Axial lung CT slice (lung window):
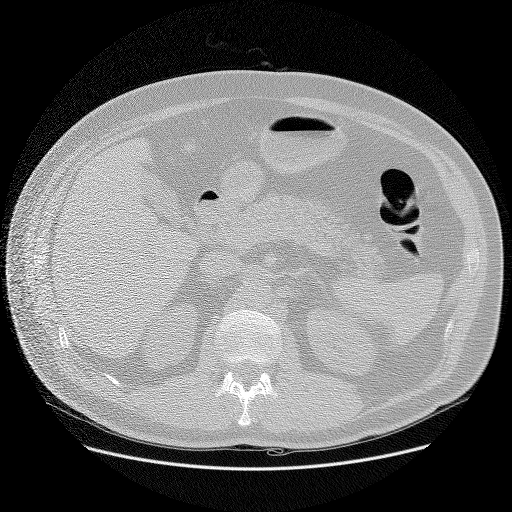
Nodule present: no